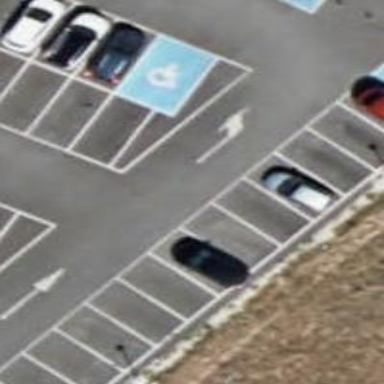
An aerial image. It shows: Road serving as parking aisle.